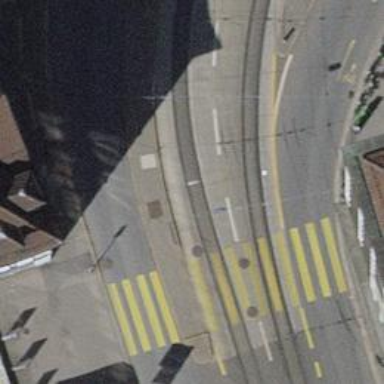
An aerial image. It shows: Tram stop with stop position for public transport.